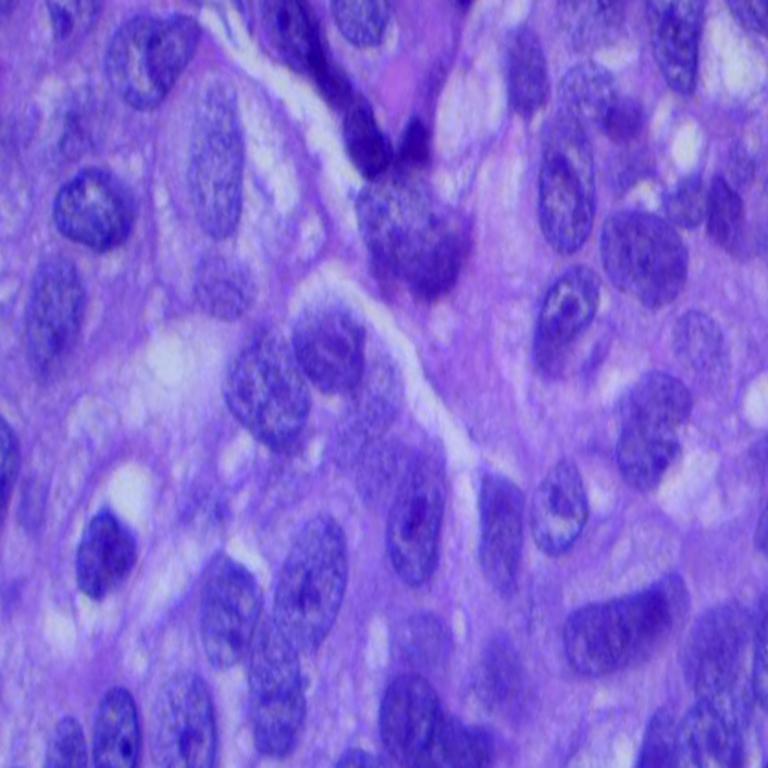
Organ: lung
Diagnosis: squamous carcinomas